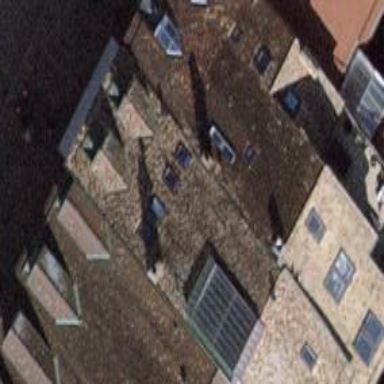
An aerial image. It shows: Building with gabled roof made of roof tiles. The roof is oriented across the structure.